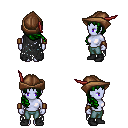
a pixel art fantasy rpg character, female body template, dark elf, purple skin, black tattered cape, teal pants, green right-swept hairstyle, leather cap, leather bracers, black shoes, four views (front, back, left, right), 2x2 character sprite sheet, small pixel art, hard edges, no anti-aliasing